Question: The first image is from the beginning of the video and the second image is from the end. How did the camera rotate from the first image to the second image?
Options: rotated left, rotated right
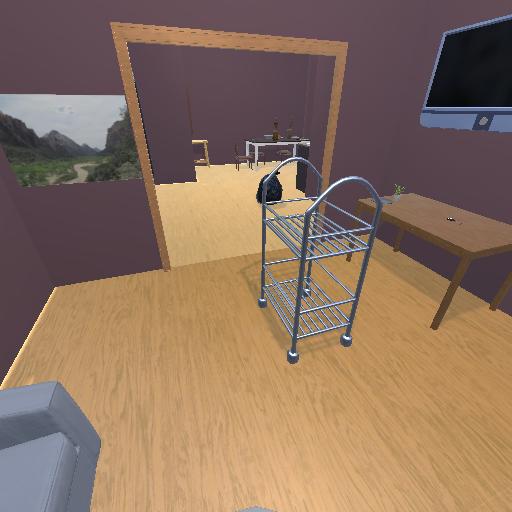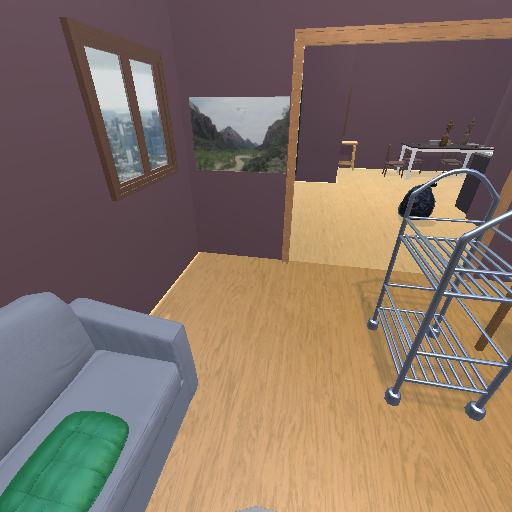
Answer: rotated left